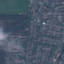
Land use / land cover class: Residential